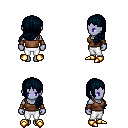
a pixel art fantasy rpg character, female body template, dark elf, purple skin, brown pirate shirt, white pants, raven left-swept hairstyle, cloth bracers, gold boots, four views (front, back, left, right), 2x2 character sprite sheet, small pixel art, hard edges, no anti-aliasing